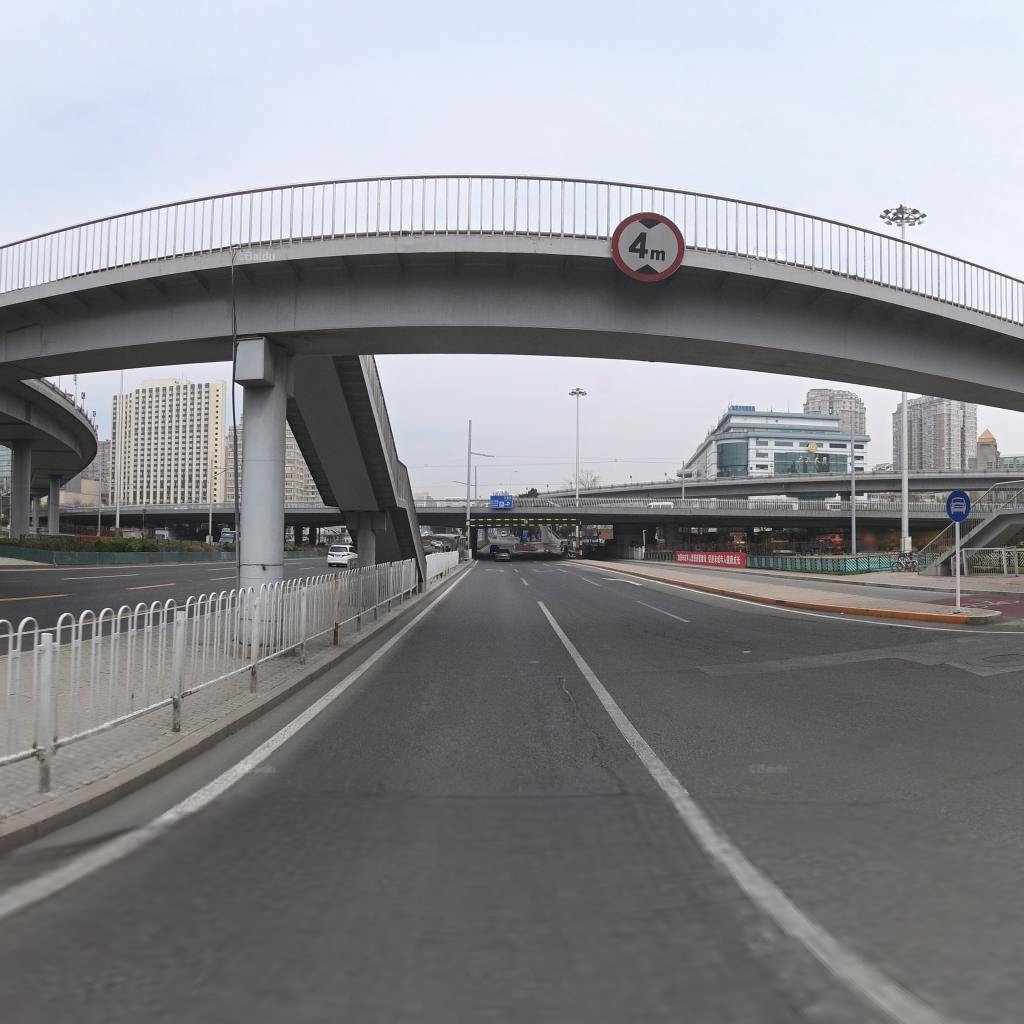
Region: Haidian
Road damage annotations: longitudinal patch, transverse crack, manhole cover